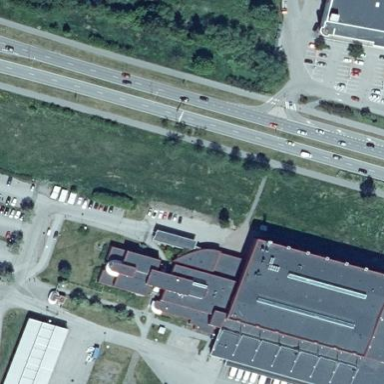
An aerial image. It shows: Warehouse with flat roof.